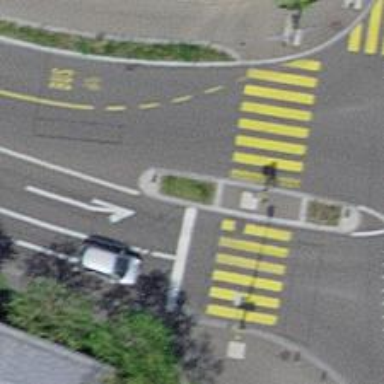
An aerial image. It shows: Road with traffic signals.